Question: In IntelliJ IDEA the XML is highlighted with grey background:

Is there any way to remove it?
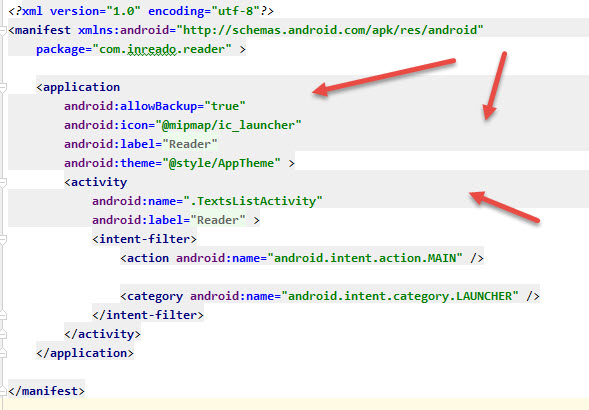
Answer: Go to , select in the list and uncheck .

You might need to save the color scheme using first, because you can't modify the default color scheme.